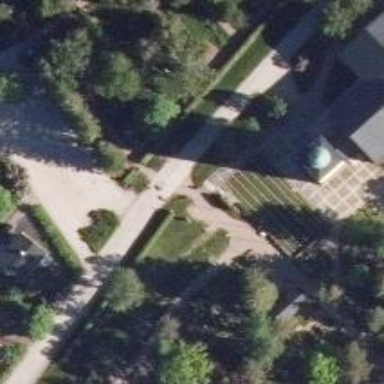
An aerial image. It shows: Historical war memorial.